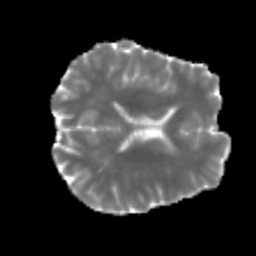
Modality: MD
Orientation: axial
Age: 42
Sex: male
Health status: healthy
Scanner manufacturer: siemens
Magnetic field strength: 3 T
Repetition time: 3.6 s
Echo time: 0.092 s